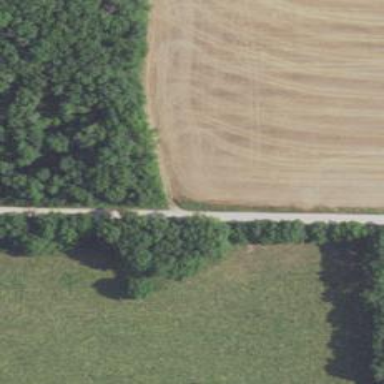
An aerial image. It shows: Unclassified road.